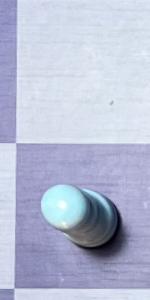
Label: Pawn_White